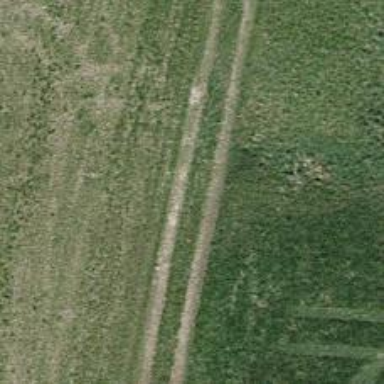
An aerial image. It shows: Track with ground surface of grade 3.